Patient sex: F
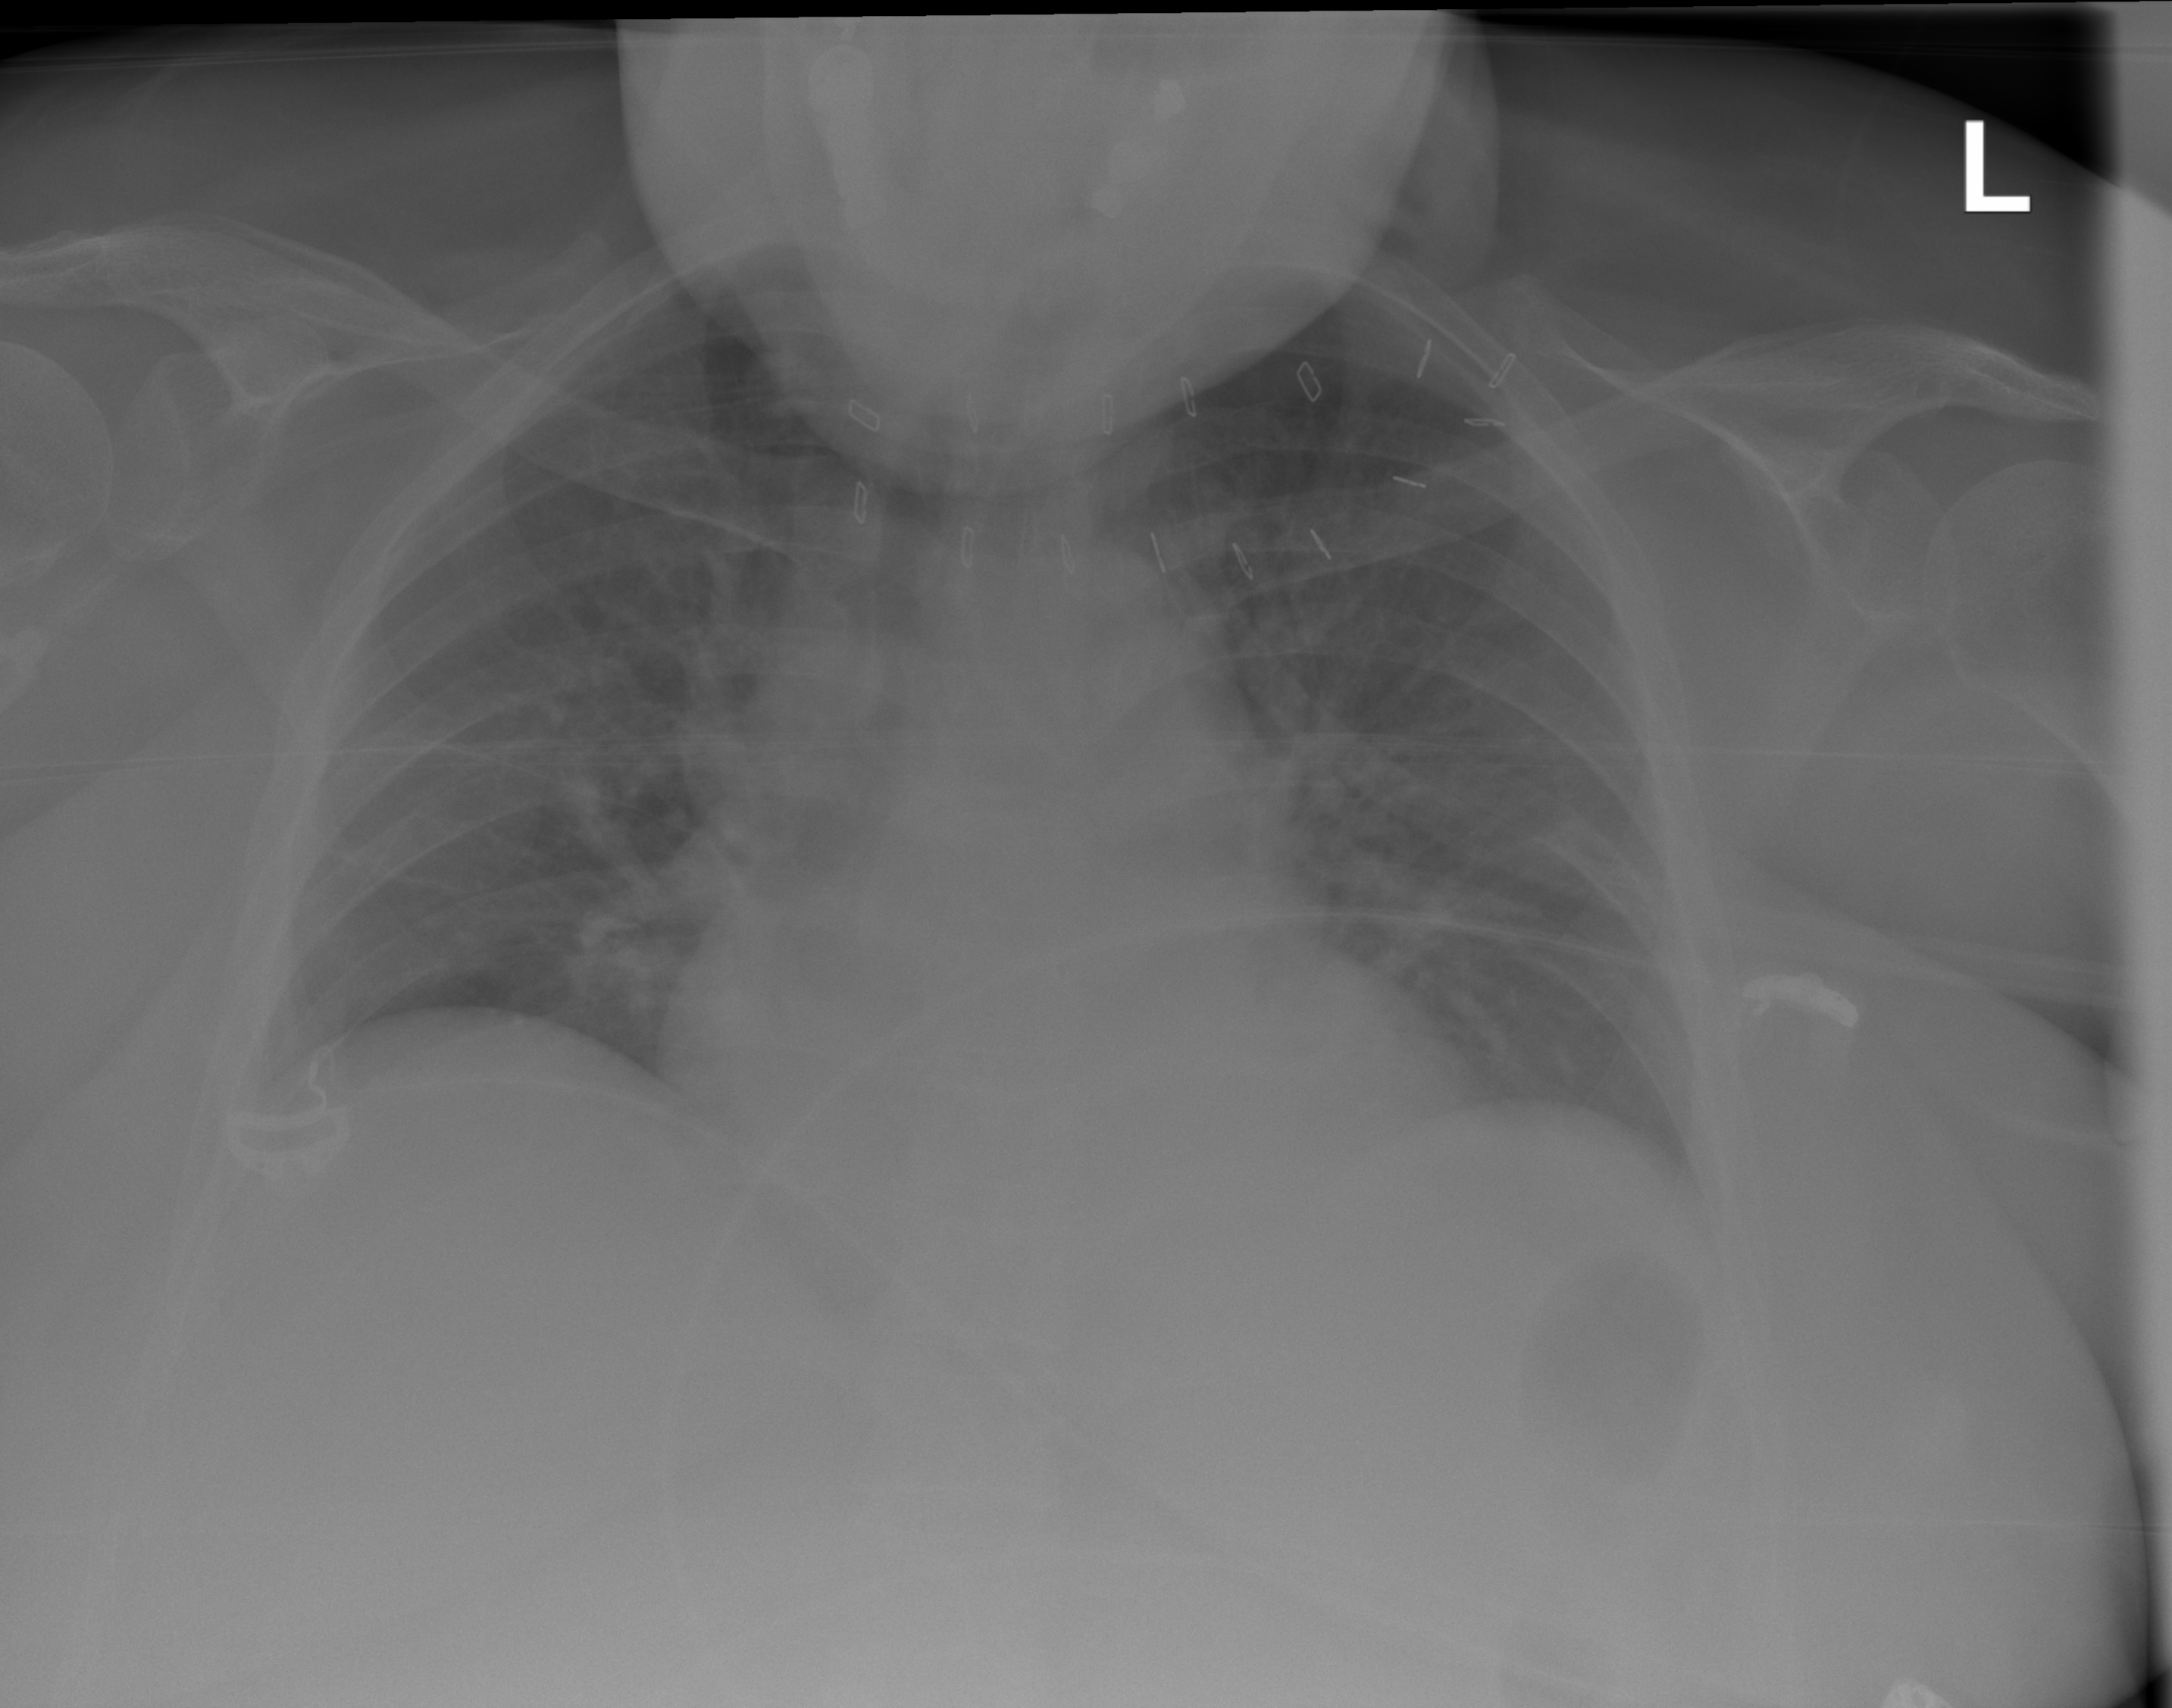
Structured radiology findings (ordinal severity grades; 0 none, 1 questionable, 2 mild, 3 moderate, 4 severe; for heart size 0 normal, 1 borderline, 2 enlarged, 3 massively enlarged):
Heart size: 0
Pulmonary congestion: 2
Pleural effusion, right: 0
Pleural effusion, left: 1
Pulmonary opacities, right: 0
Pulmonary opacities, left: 2
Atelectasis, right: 2
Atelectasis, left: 0